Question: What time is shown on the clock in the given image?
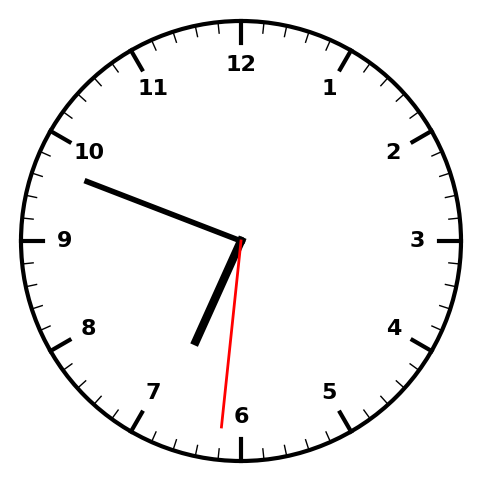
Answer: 06:48:31